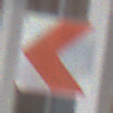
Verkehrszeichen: RichtungstafelnInKurvenKleinRechts
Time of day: MorningAfternoon
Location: Roofed (Urban)
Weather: PartlyCloudy
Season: NotSpecified
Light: Natural